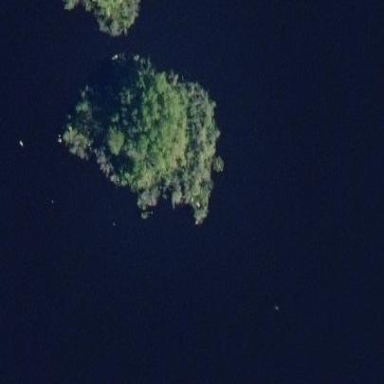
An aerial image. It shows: Islet.